Field crop: maize
Growth stage: 2
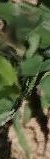
Species: maize